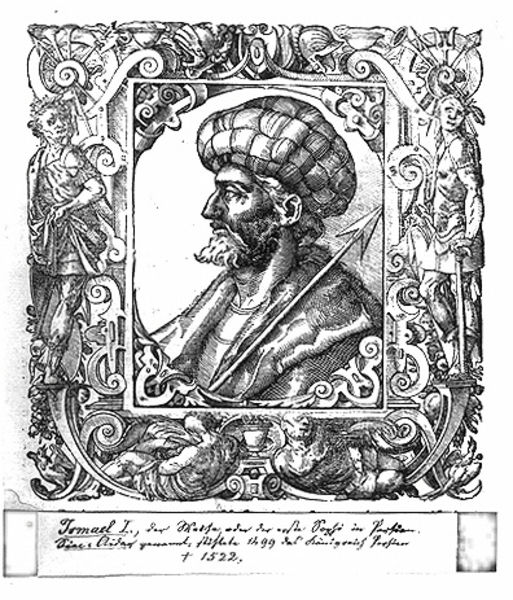
Titel: Bildnis des Fürsten Ismael I. von Persien
Künstler: Tobias Stimmer
Institution: (Seriendruck)
Schlagwörter: baum, mann, weiß, frauen, mund, männer, nase, ohr, profil, schwarz, stirn, zeichnung, muster, ornament, bart, richter, barock, kragen, pelz, rahmen, bildnis, portrait, porträt, kühe, auge, figur, mantel, blatt, renaissance, oval, stock, engel, ranken, holzschnitt, schrift, berge, grafik, rand, figuren, könig, lanze, kartusche, inschrift, ornamente, verzierung, streifen, maske, orient, rechteck, umrahmung, druck, stich, titel, text, helm, allegorie, holzschnit, girlanden, schnörkel, türkisch, pelzkragen, skulpturen, voluten, teufel, muschel, speer, zeilen, schmuckrahmen, schnecken, kupferstich, turban, pfeil, handschrift, pfeile, schlingen, sultan, fratzen, türke, osmane, seriendruck, rollwerk, mnn, knorpel, ismael, legorie, allegorisches porträt, 1522, ismail, ismael i.